Question: here's my table:

and I want get the customers which have some values of 'for/category' fields which is comma separated..
I am trying something like this:
'''
SELECT * FROM 'customers' WHERE 'for' LIKE ('%AMC PHD & WWS%' OR '%Rostfrei%' OR '%Thermopac%')
'''
but its giving empty result.
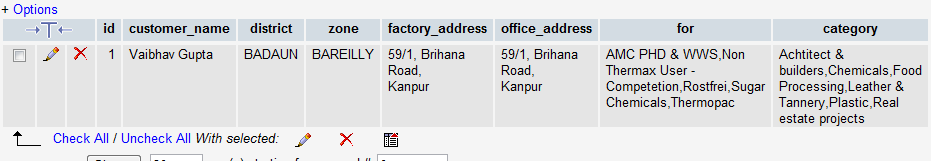
Answer: RedFilter's SQL is correct, but you should also know that "for" is a MySQL reserved word. You should avoid using it as a column name, or wrap it in backticks when you use it:
'''
SELECT *
FROM customers
WHERE 'for' LIKE '%AMC PHD & WWS%'
OR 'for' LIKE '%Rostfrei%'
OR 'for' LIKE '%Thermopac%';
'''
The alternative, typing the column name once is:
'''
SELECT * FROM customers WHERE 'for' REGEXP 'AMC PHD \& WWS|Rostfrei|Thermopac';
'''